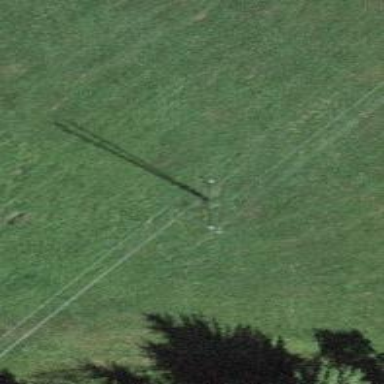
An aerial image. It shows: Minor power line.